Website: walmart
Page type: billing-address
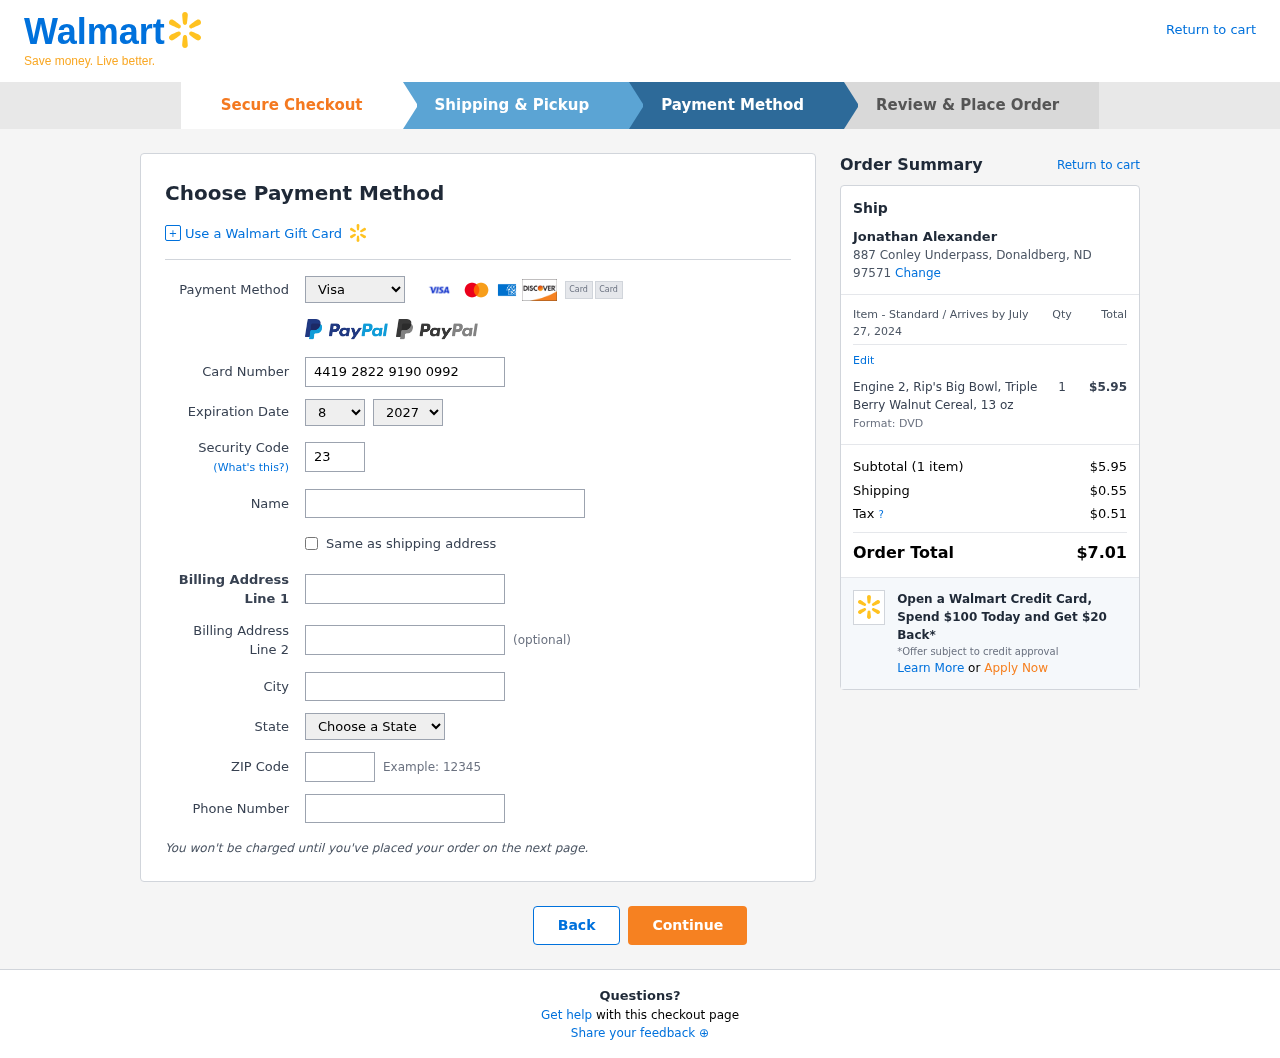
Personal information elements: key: PII_CARD_CVV
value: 232
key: PII_CARD_EXPIRY_MONTH
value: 08
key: PII_CARD_EXPIRY_YEAR
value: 27
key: PII_CARD_NUMBER
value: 4419 2822 9190 0992
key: PII_CARD_TYPE
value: Visa
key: PII_CITY
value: Donaldberg
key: PII_CITY_STATE_ZIP
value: Donaldberg, ND 97571
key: PII_FULLNAME
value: Jonathan Alexander
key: PII_PHONE
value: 4207216762
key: PII_POSTCODE
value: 97571
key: PII_STATE
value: North Dakota
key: PII_STREET
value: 887 Conley Underpass
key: PII_FULLNAME2
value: Jonathan Alexander
Product elements: key: PRODUCT1_NAME
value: Engine 2, Rip's Big Bowl, Triple Berry Walnut Cereal, 13 oz
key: PRODUCT1_PRICE
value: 5.95
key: PRODUCT1_QUANTITY
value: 1
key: PRODUCT1_DESC
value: Format: DVD
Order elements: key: ORDER_DELIVERY_DATE
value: July 27, 2024
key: ORDER_NUM_ITEMS
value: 1
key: ORDER_SUBTOTAL
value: $5.95
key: ORDER_SHIPPING_COST
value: $0.55
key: ORDER_TAX
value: $0.51
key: ORDER_TOTAL
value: $7.01